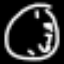
Label: clock